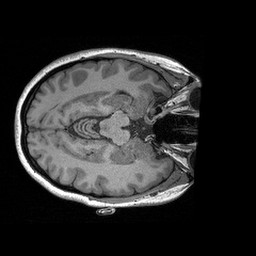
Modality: T1w
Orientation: axial
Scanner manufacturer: siemens
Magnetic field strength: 3 T
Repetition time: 2.3 s
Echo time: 0.00298 s